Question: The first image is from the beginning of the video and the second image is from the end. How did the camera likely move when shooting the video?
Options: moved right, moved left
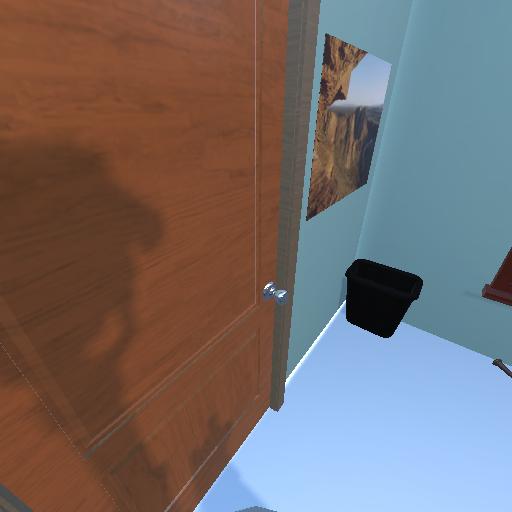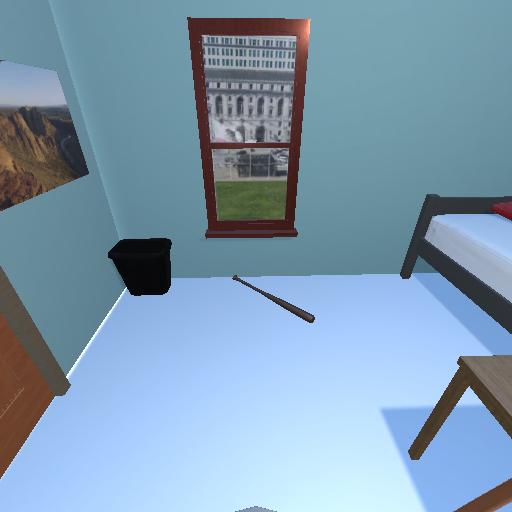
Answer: moved right